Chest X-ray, PA view. Patient: 20 years old, sex M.
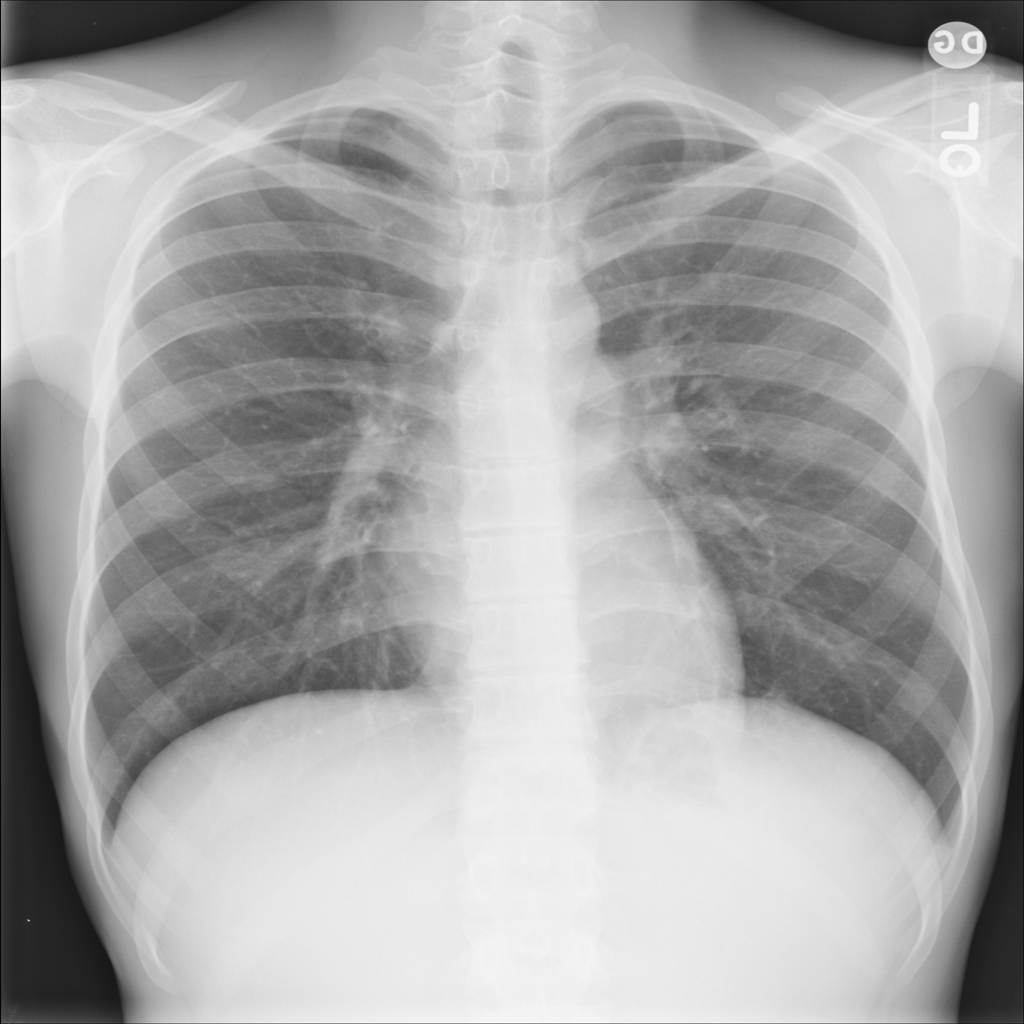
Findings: No Finding